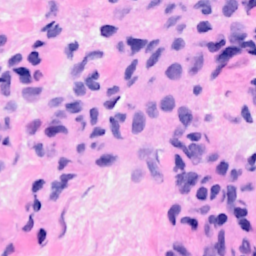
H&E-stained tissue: Breast